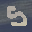
Label: 5